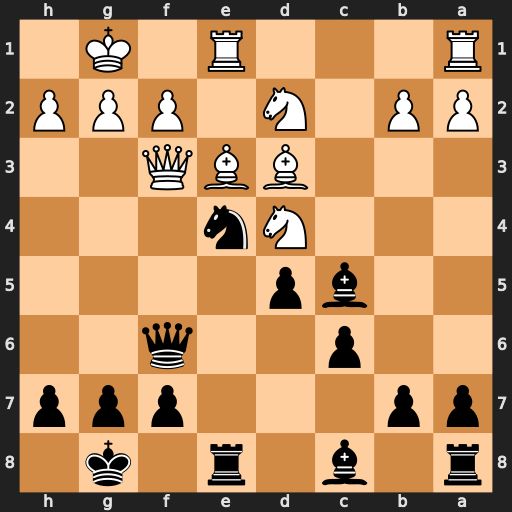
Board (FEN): r1b1r1k1/pp3ppp/2p2q2/2bp4/3Nn3/3BBQ2/PP1N1PPP/R3R1K1
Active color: b
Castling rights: -
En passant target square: -
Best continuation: Bxd4 Bxd4 Qxd4 Nxe4 dxe4